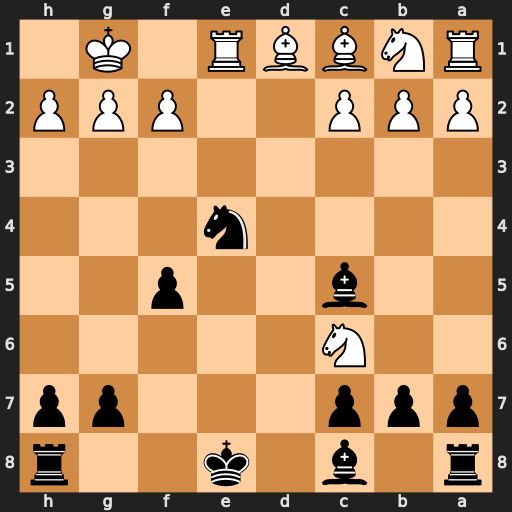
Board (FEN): r1b1k2r/ppp3pp/2N5/2b2p2/4n3/8/PPP2PPP/RNBBR1K1
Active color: b
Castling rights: kq
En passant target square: -
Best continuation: Bxf2+ Kf1 Bxe1 Kxe1 bxc6